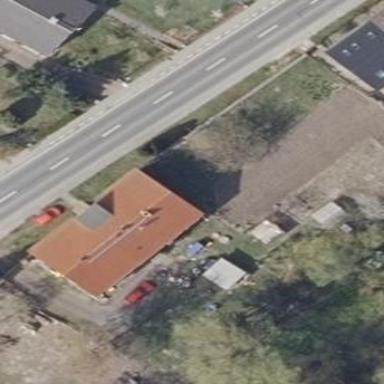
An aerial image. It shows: Gabled house with red roof oriented along direction.